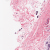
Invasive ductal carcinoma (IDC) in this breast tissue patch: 0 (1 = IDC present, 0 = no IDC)